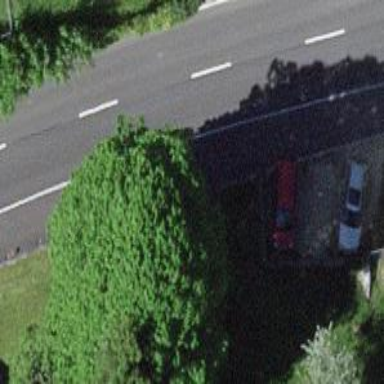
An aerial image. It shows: Set of steps on the road.